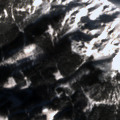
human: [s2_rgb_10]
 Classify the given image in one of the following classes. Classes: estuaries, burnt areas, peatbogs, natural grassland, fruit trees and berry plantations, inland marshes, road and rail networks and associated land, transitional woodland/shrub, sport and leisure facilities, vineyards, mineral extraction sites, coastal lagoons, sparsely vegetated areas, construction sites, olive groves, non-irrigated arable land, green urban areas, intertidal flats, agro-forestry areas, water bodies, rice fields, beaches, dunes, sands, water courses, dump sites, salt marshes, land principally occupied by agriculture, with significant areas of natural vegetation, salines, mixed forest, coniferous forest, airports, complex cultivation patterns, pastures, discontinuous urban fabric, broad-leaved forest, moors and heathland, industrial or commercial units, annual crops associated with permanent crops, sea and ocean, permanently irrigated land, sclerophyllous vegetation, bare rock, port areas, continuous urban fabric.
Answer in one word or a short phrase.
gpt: coniferous forest, natural grassland, bare rock